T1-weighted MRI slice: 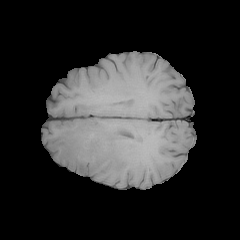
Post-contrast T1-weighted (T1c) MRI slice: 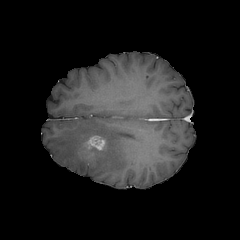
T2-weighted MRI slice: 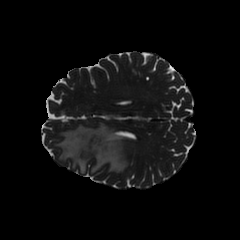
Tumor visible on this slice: yes